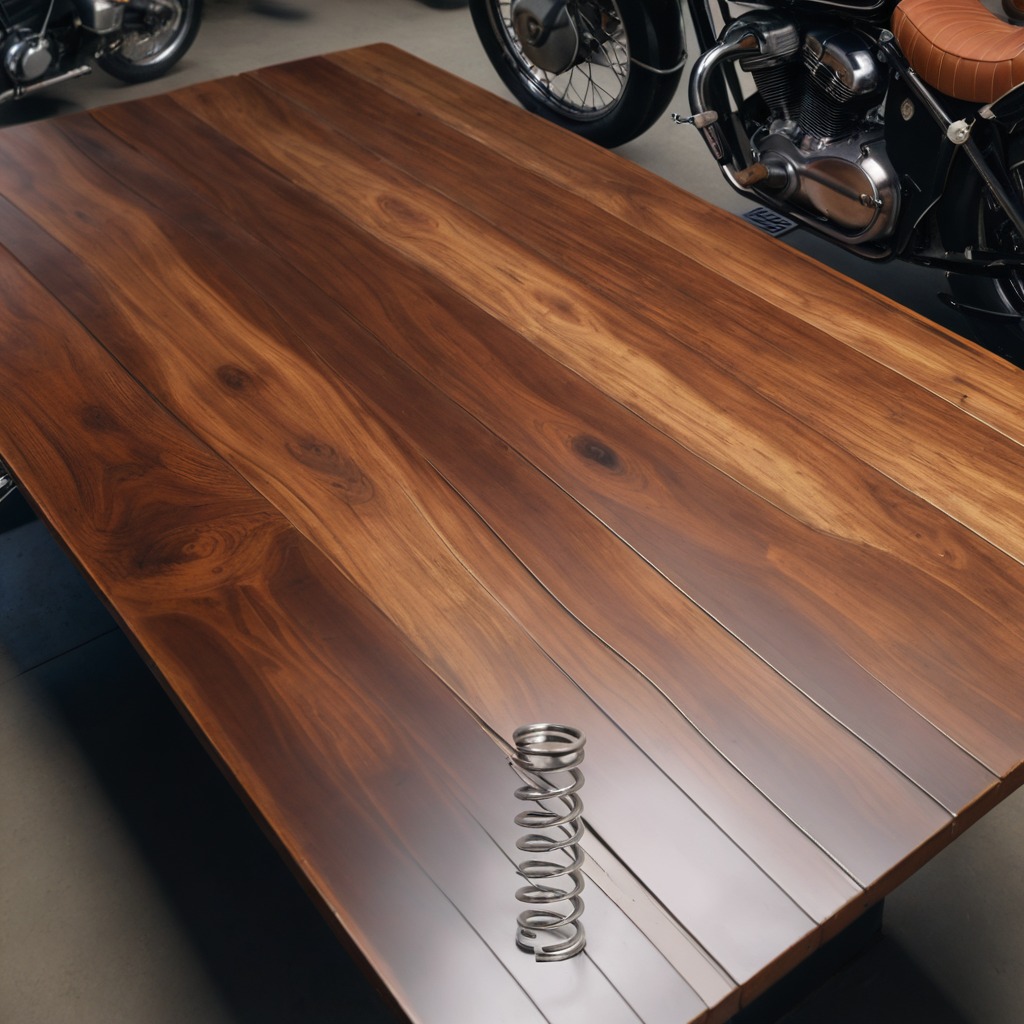
A coiled metal spring is lying on an oil-spilled wooden table in a vintage motorcycle garage.